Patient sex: F
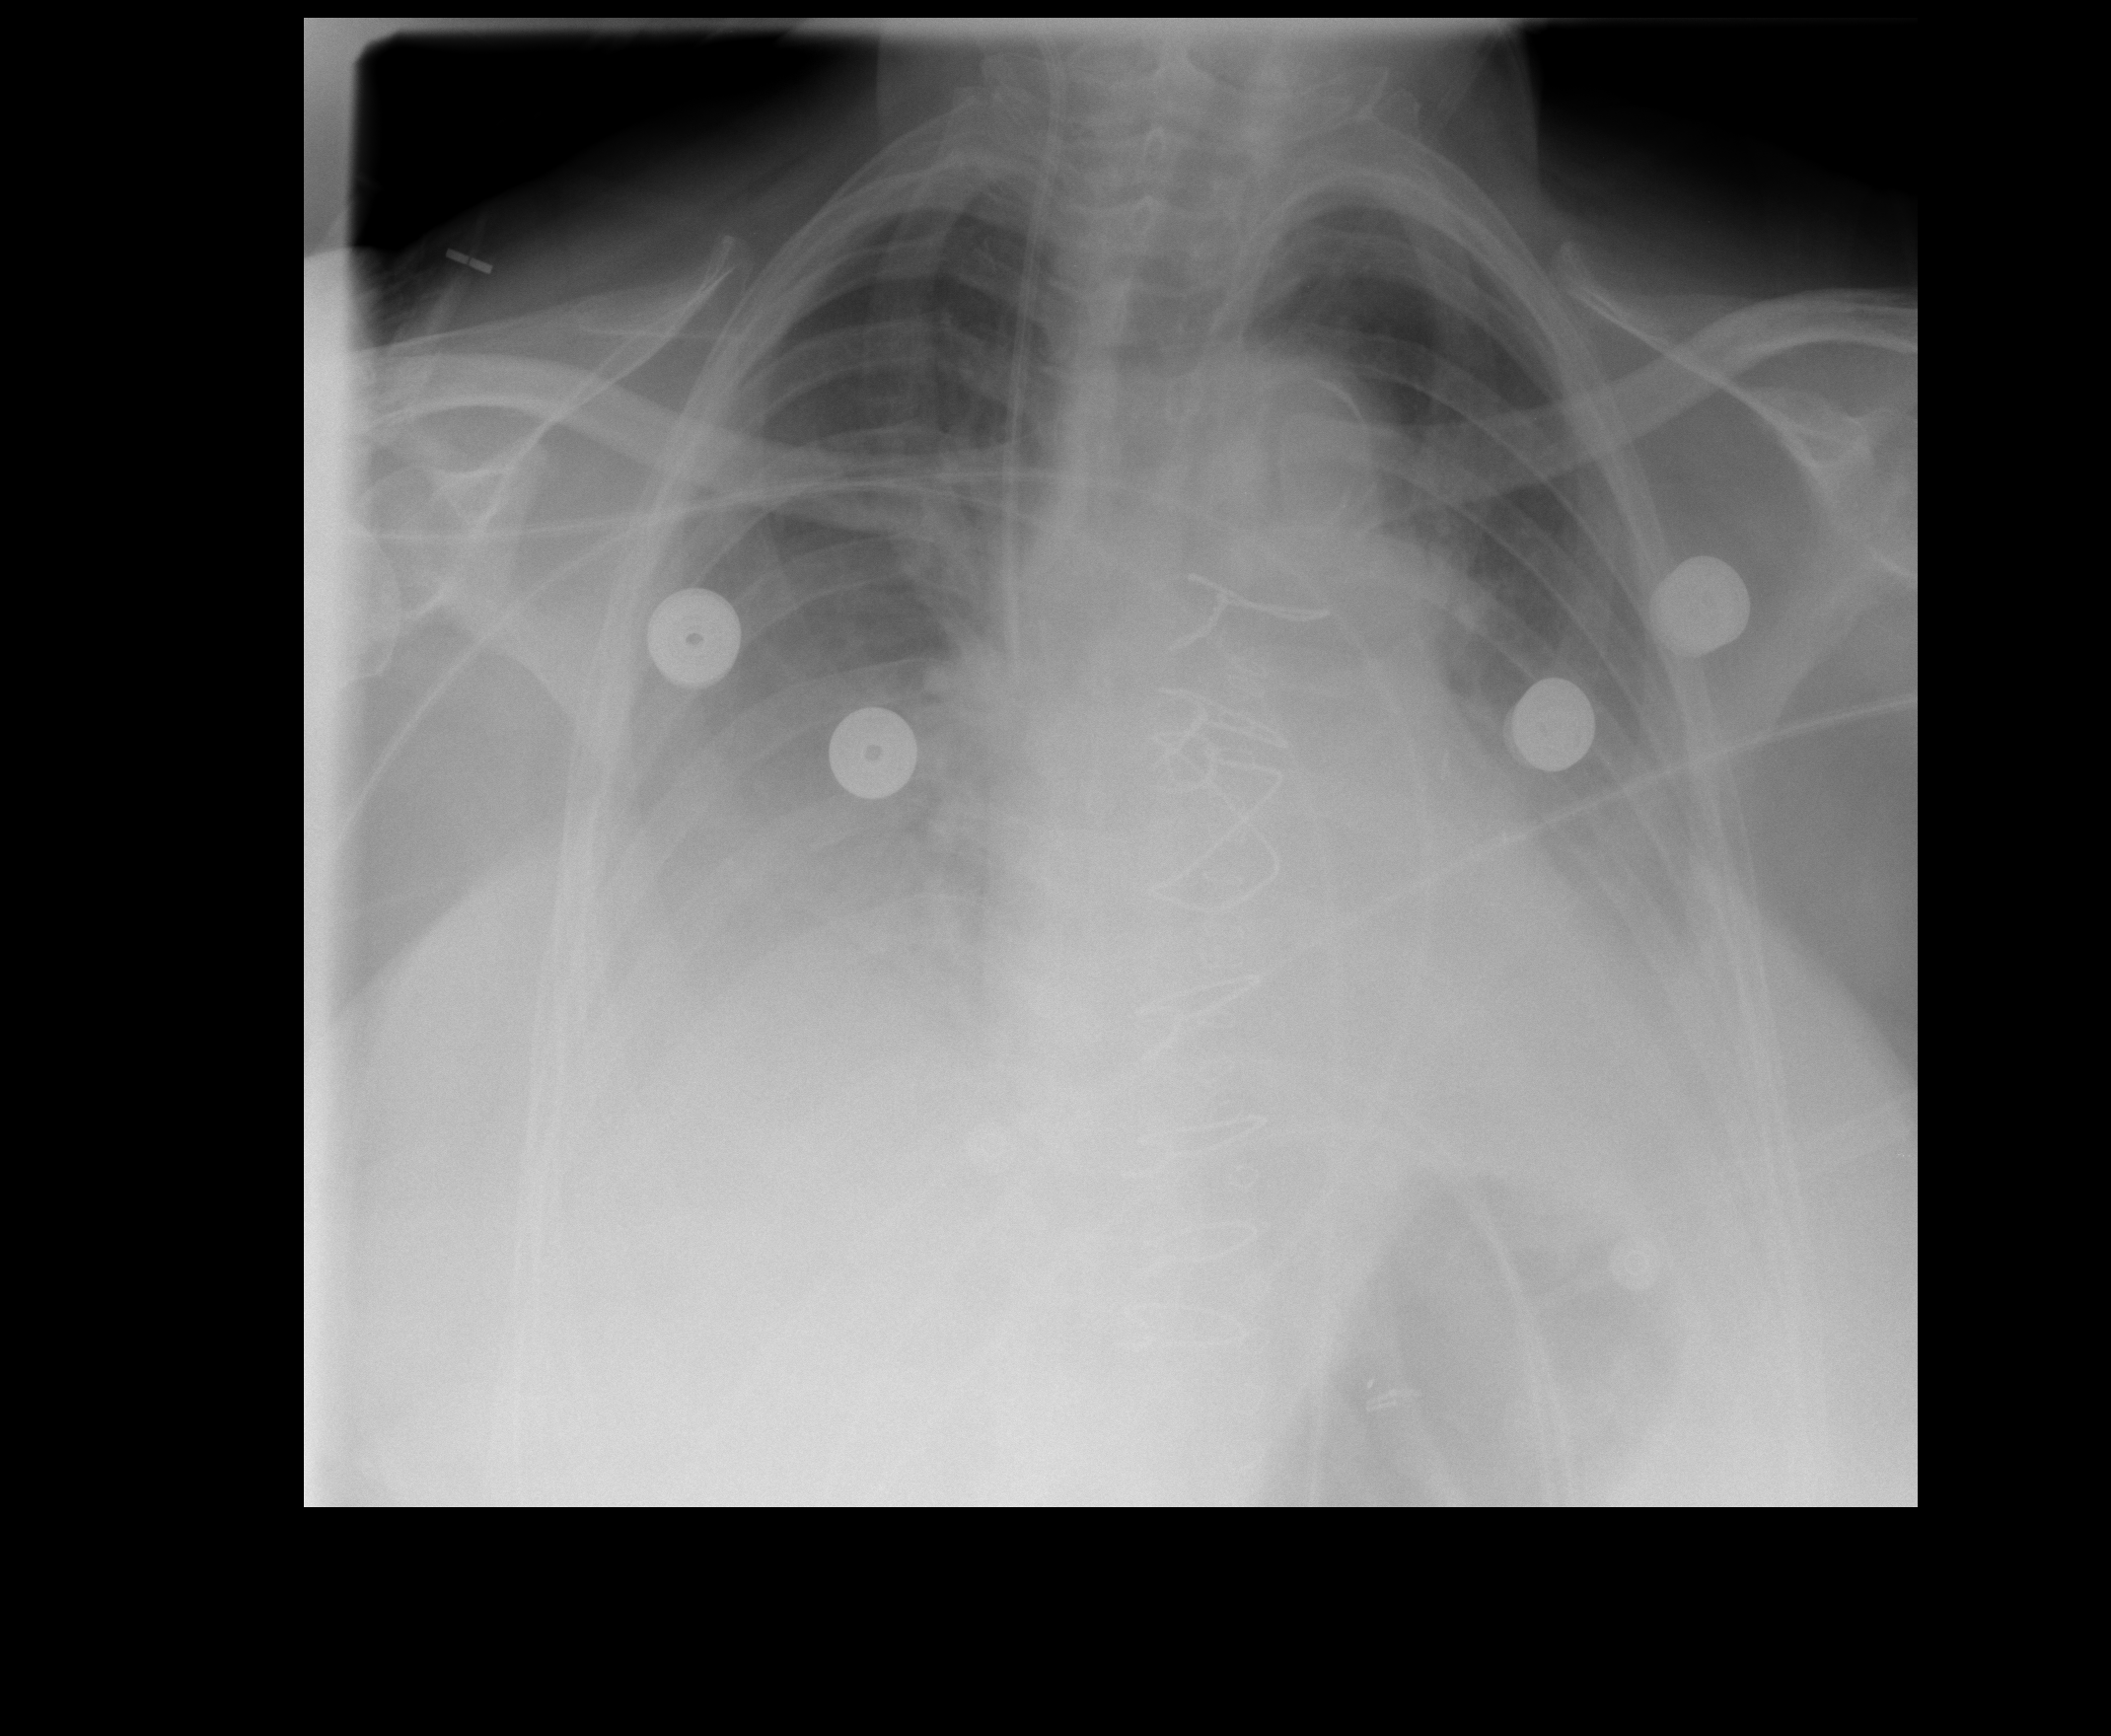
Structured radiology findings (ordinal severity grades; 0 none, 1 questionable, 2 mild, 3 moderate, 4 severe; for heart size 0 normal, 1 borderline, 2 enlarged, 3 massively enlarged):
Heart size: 1
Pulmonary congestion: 0
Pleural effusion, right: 3
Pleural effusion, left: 2
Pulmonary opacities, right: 0
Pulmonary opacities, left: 0
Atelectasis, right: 2
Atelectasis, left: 2